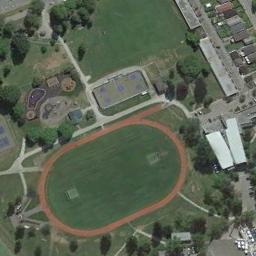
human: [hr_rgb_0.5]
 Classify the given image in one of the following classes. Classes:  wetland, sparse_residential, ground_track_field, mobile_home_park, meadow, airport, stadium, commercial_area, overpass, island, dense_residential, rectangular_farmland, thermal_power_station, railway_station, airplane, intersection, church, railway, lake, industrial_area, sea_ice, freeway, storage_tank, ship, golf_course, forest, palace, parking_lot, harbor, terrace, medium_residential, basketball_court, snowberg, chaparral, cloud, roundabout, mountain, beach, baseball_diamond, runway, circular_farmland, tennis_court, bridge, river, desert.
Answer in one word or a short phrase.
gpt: ground_track_field